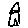
Label: house